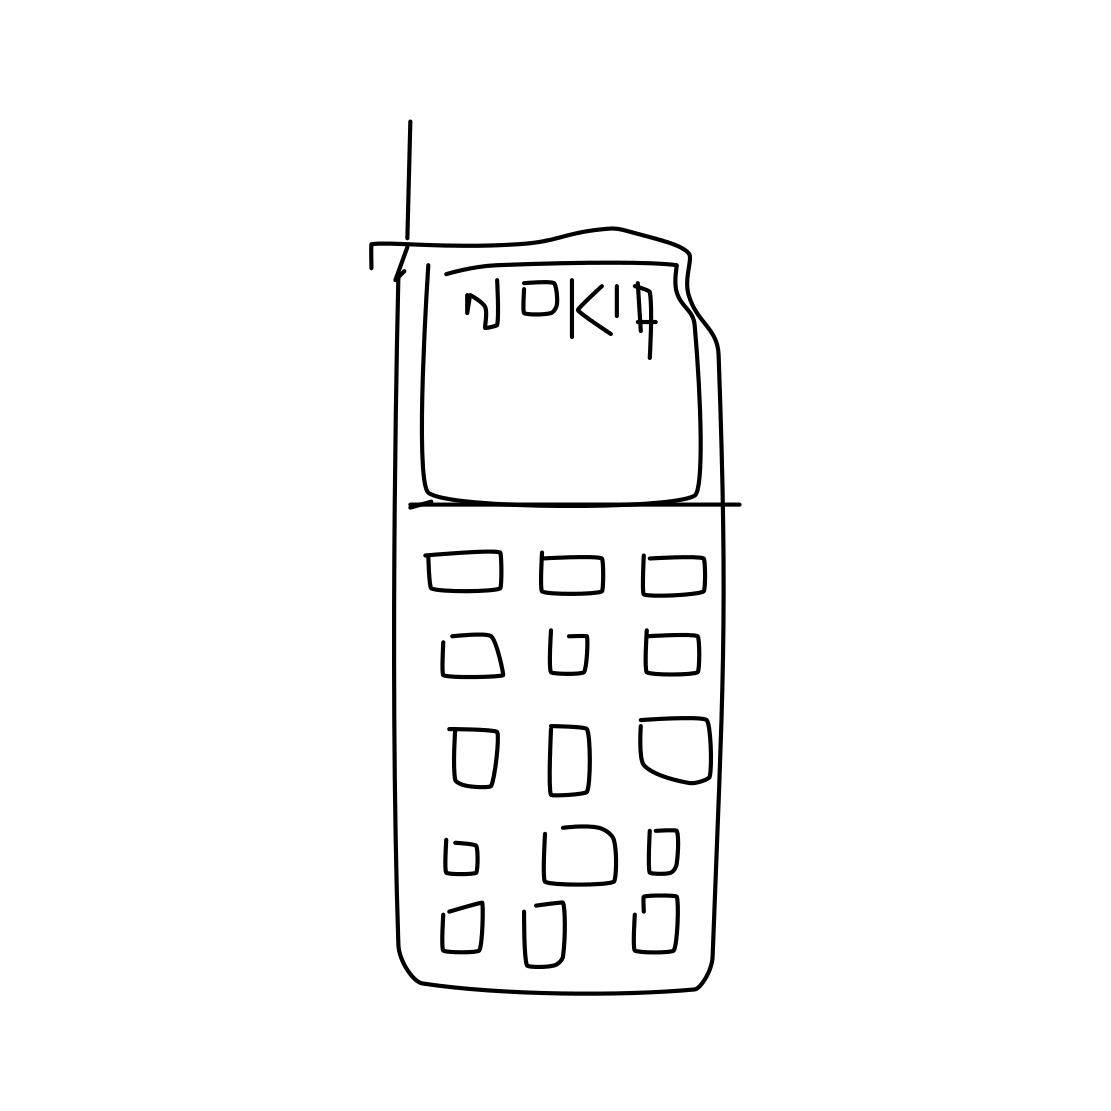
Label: cell phone